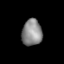
Tissue: lung
Cell type: Epithelial cells
Senescence score: 0.1702
Nuclear area (px): 519
Mean DAPI intensity: 138.125